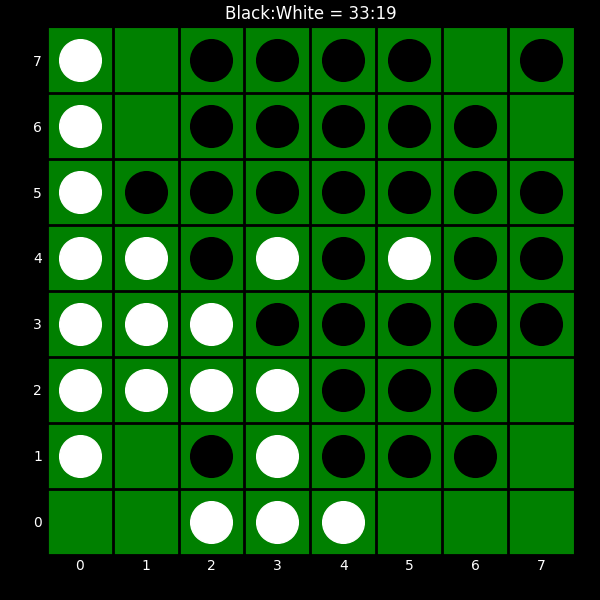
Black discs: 33
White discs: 19